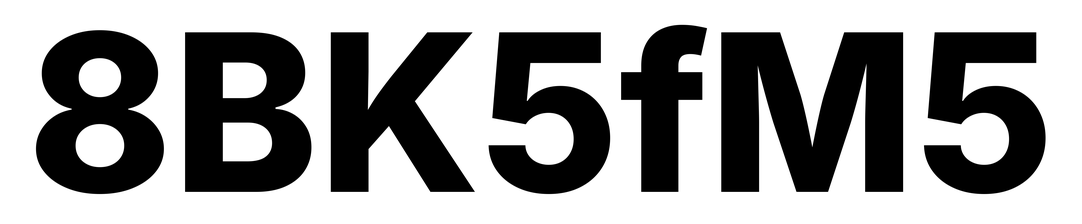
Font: Inter_ExtraBold